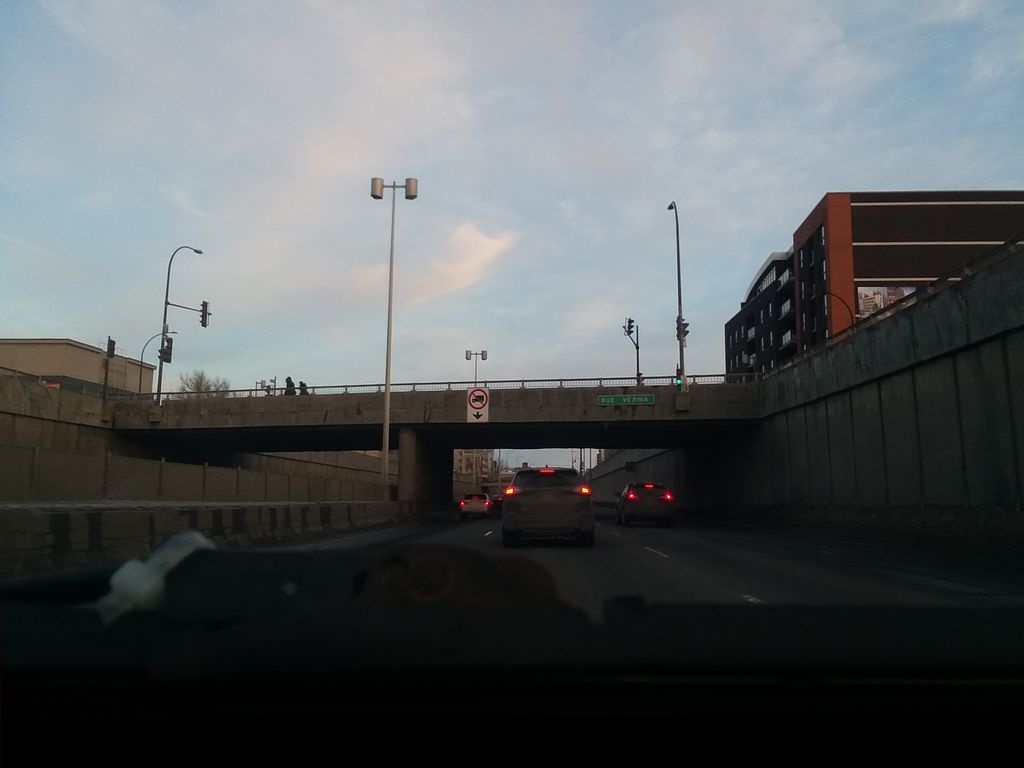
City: montreal